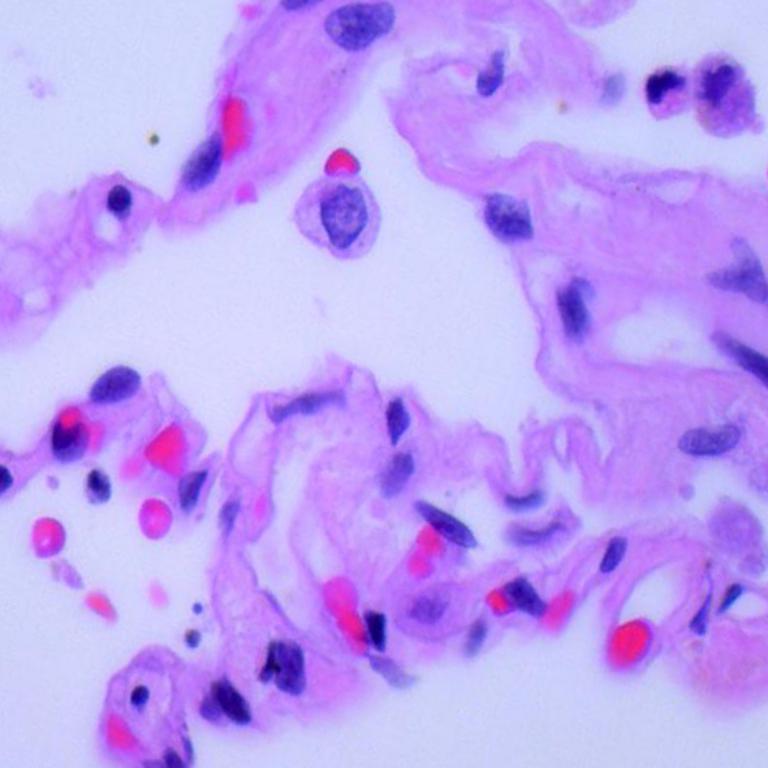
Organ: lung
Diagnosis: benign